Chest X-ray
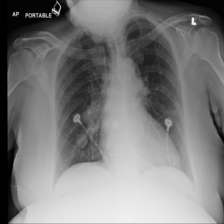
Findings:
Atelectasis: negative
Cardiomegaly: negative
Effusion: negative
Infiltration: positive
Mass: negative
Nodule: positive
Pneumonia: negative
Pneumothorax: negative
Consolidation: negative
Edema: negative
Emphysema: negative
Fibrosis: negative
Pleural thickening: negative
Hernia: negative